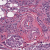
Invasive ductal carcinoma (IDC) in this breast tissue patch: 1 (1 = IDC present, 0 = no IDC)